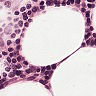
Metastatic tissue present: no